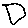
Label: square